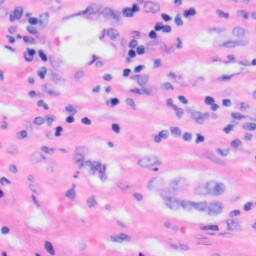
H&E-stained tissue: Liver